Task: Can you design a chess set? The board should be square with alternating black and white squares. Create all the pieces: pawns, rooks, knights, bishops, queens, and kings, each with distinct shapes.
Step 5185:
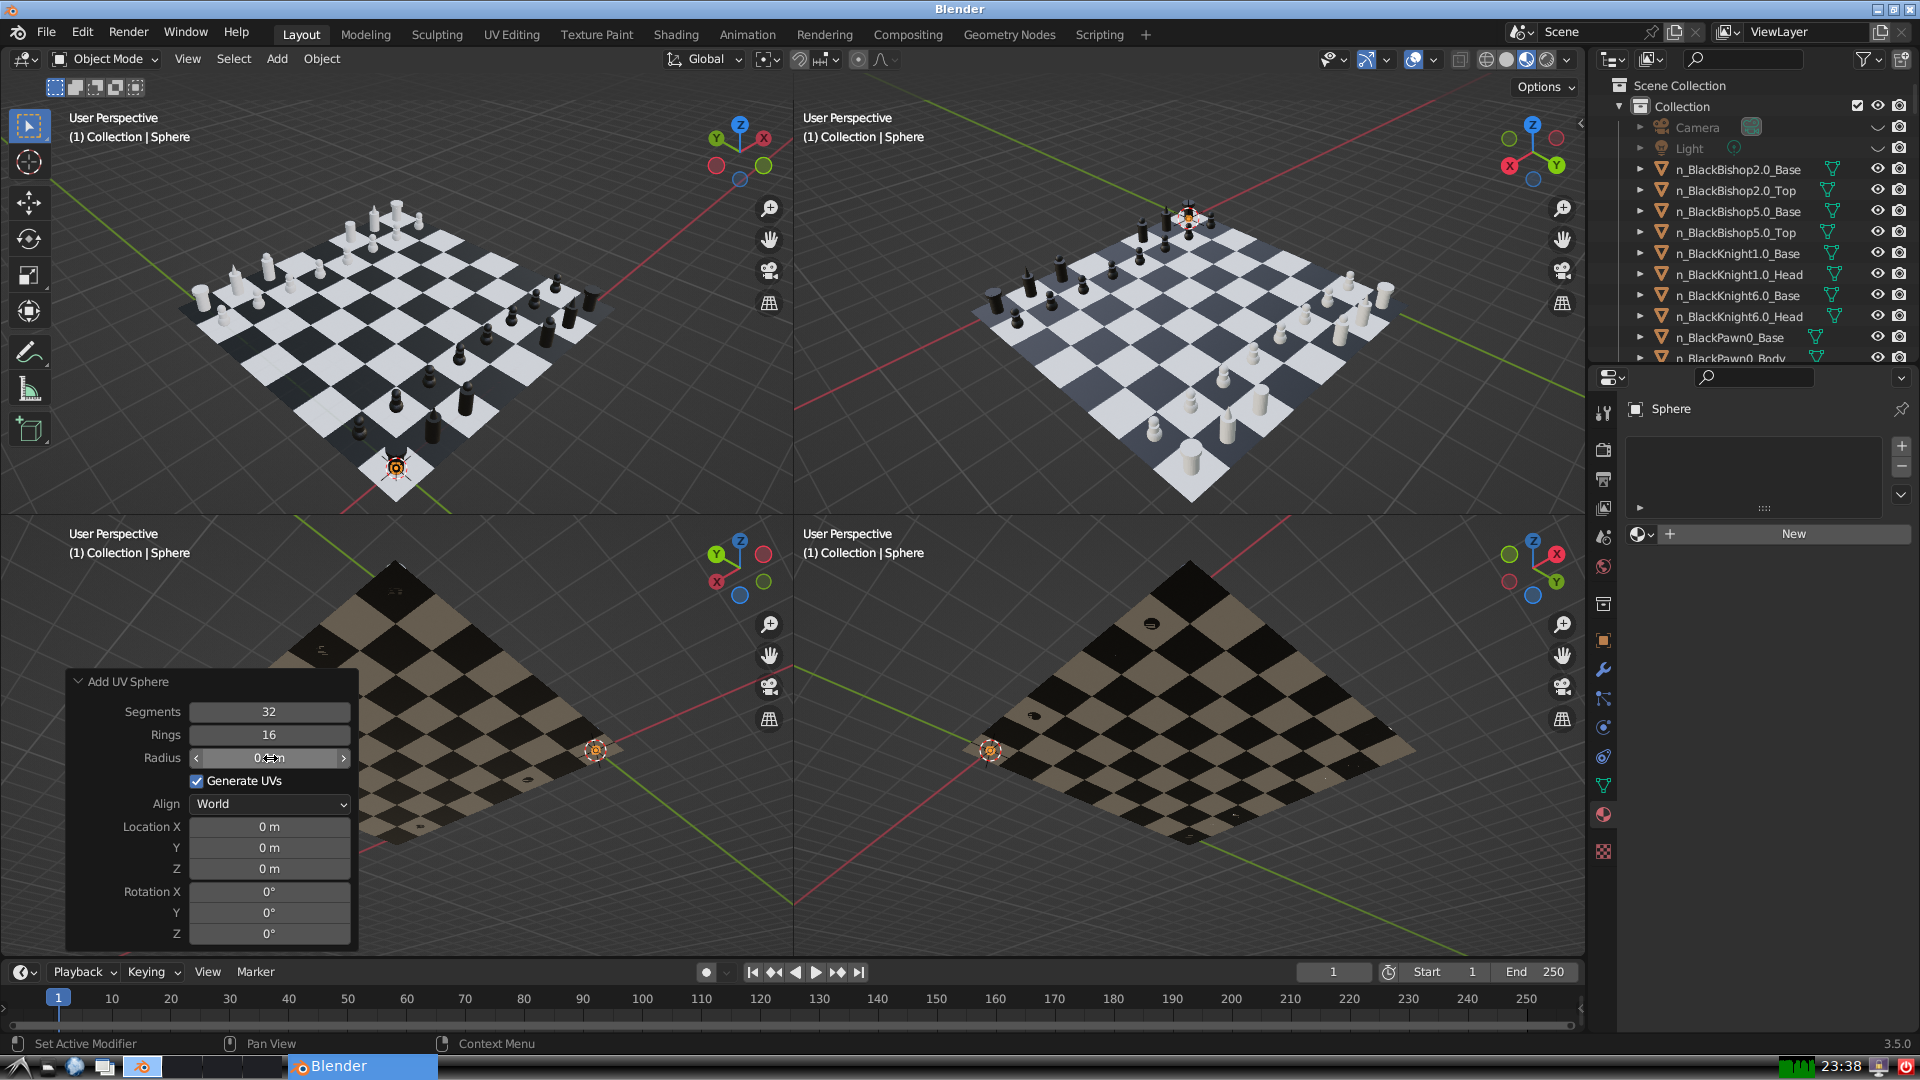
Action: {"mouse_move": [960, 540]}